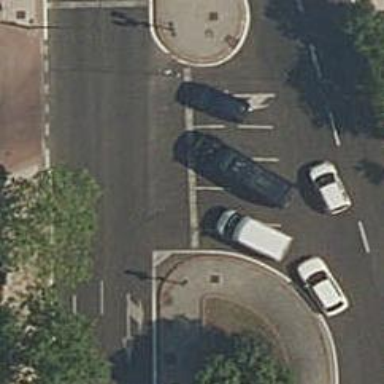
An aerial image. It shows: Asphalt road with secondary link designation.